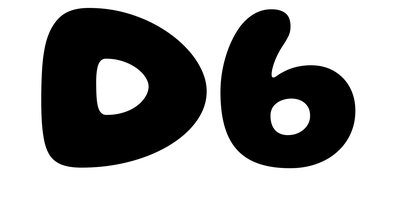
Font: Gluten_Bold